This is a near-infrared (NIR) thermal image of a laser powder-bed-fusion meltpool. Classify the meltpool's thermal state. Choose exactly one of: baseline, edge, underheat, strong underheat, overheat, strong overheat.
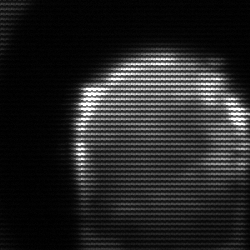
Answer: edge